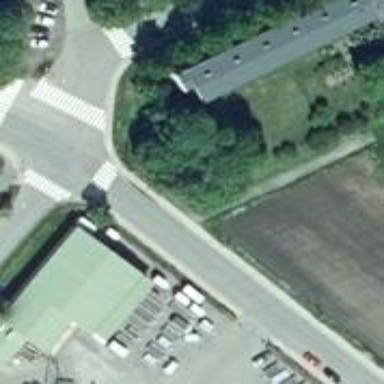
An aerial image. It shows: Industrial building.